Aerial crown-view tile of a tropical tree (Barro Colorado Island, Panama), acquired 20250512:
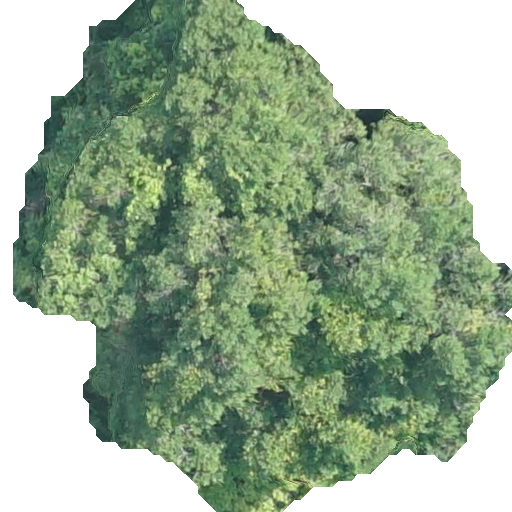
Species: Calophyllum longifolium
GBIF accepted scientific name: Calophyllum longifolium
Crown area: 262.481 m²